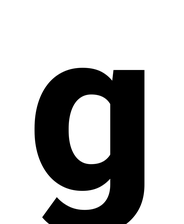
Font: Roboto_ExtraBold